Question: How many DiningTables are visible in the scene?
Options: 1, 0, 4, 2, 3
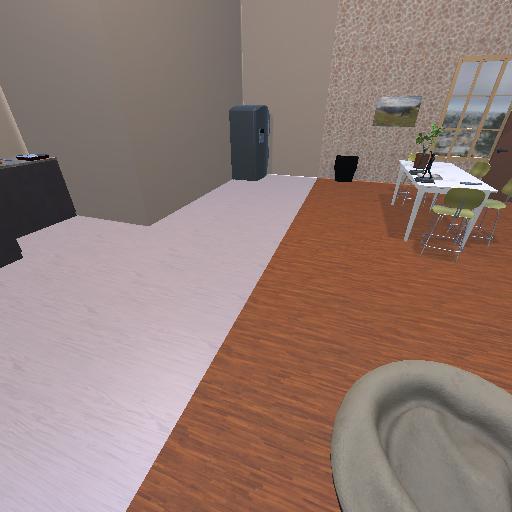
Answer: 1